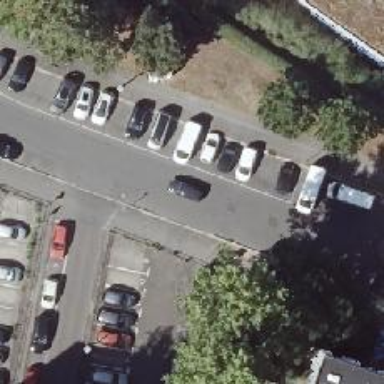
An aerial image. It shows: Residential road with asphalt surface and sidewalks on both sides. There is designated bicycle road and parking lane on the left side.